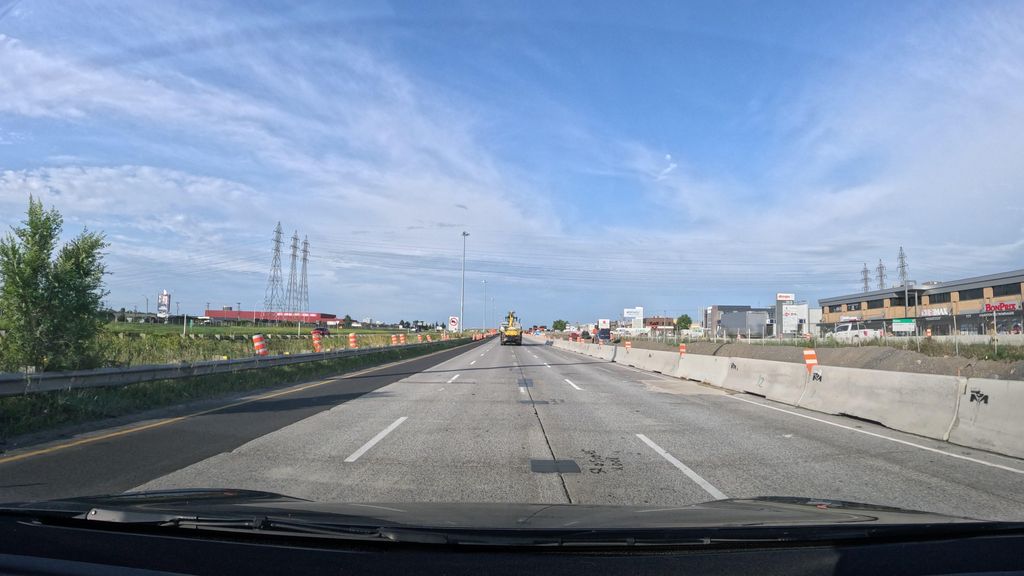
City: montreal